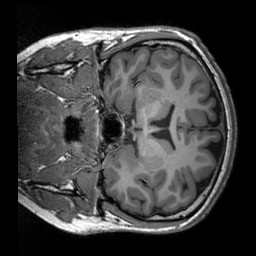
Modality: T1w
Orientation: coronal
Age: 22
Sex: male
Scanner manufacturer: siemens
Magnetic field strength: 3 T
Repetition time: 2.3 s
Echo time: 0.00303 s